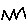
Label: zigzag